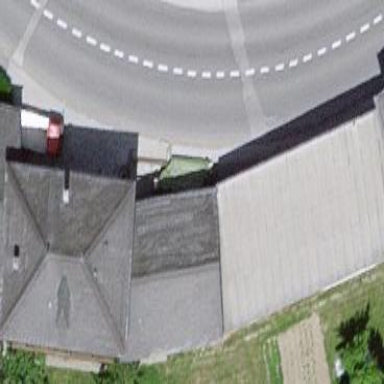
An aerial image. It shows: Simple house.